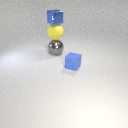
small blue metal cube above large gray metal sphere